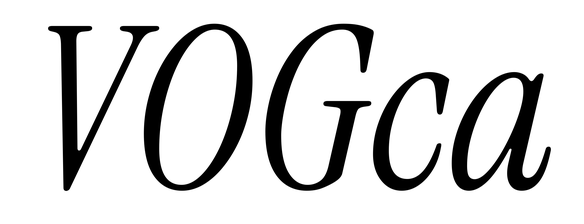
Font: InstrumentSerif-Italic